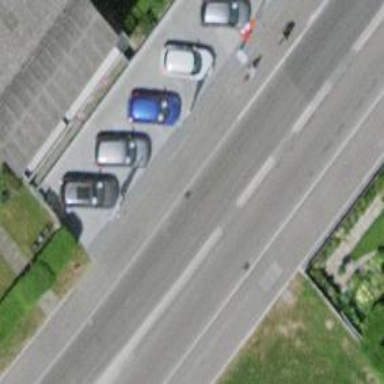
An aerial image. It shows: Primary highway with separate sidewalks on both sides. There is cycle track on the left side.